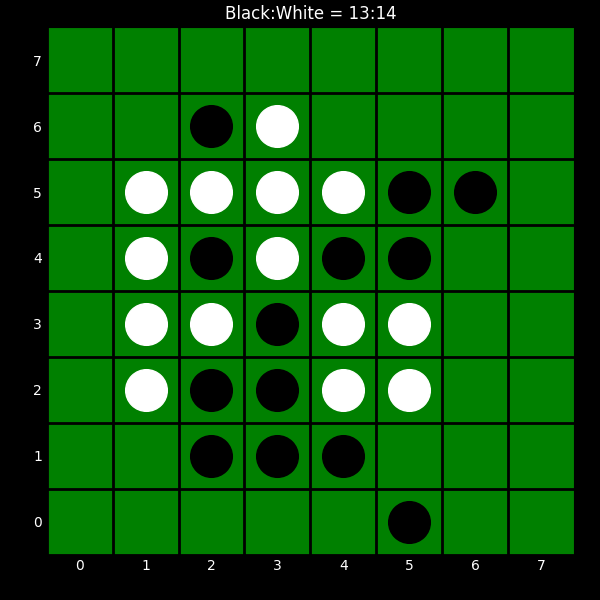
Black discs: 13
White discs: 14